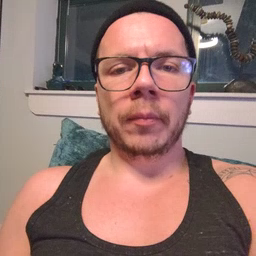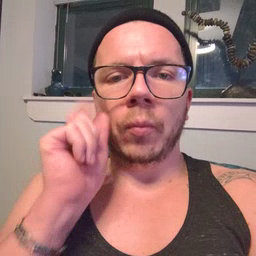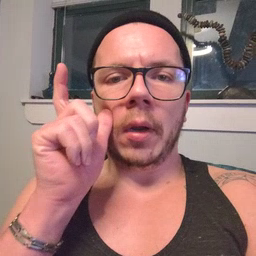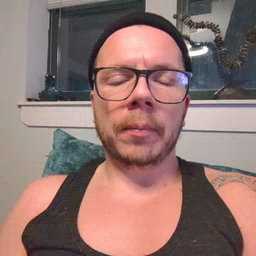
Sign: wake